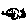
Label: smiley face